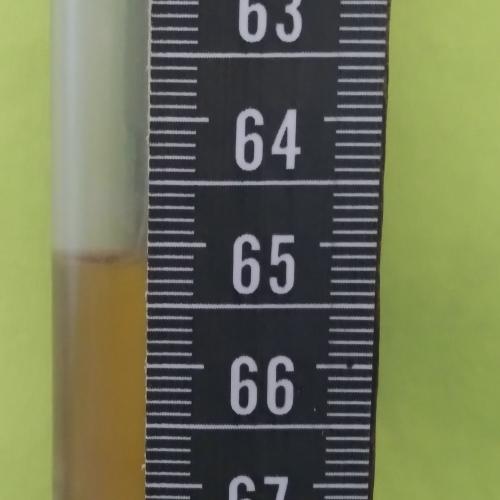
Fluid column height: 65.1 cm